Field crop: maize
Growth stage: 2
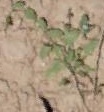
Species: convolvulus